Interaction volume radius: 5 \u00c5
Interaction volume height: 30 \u00c5
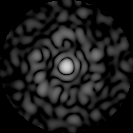
Disorder parameter: 0.8663